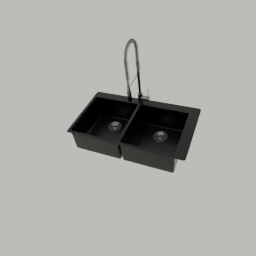
Label: appliances